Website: home-depot
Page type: billing-address
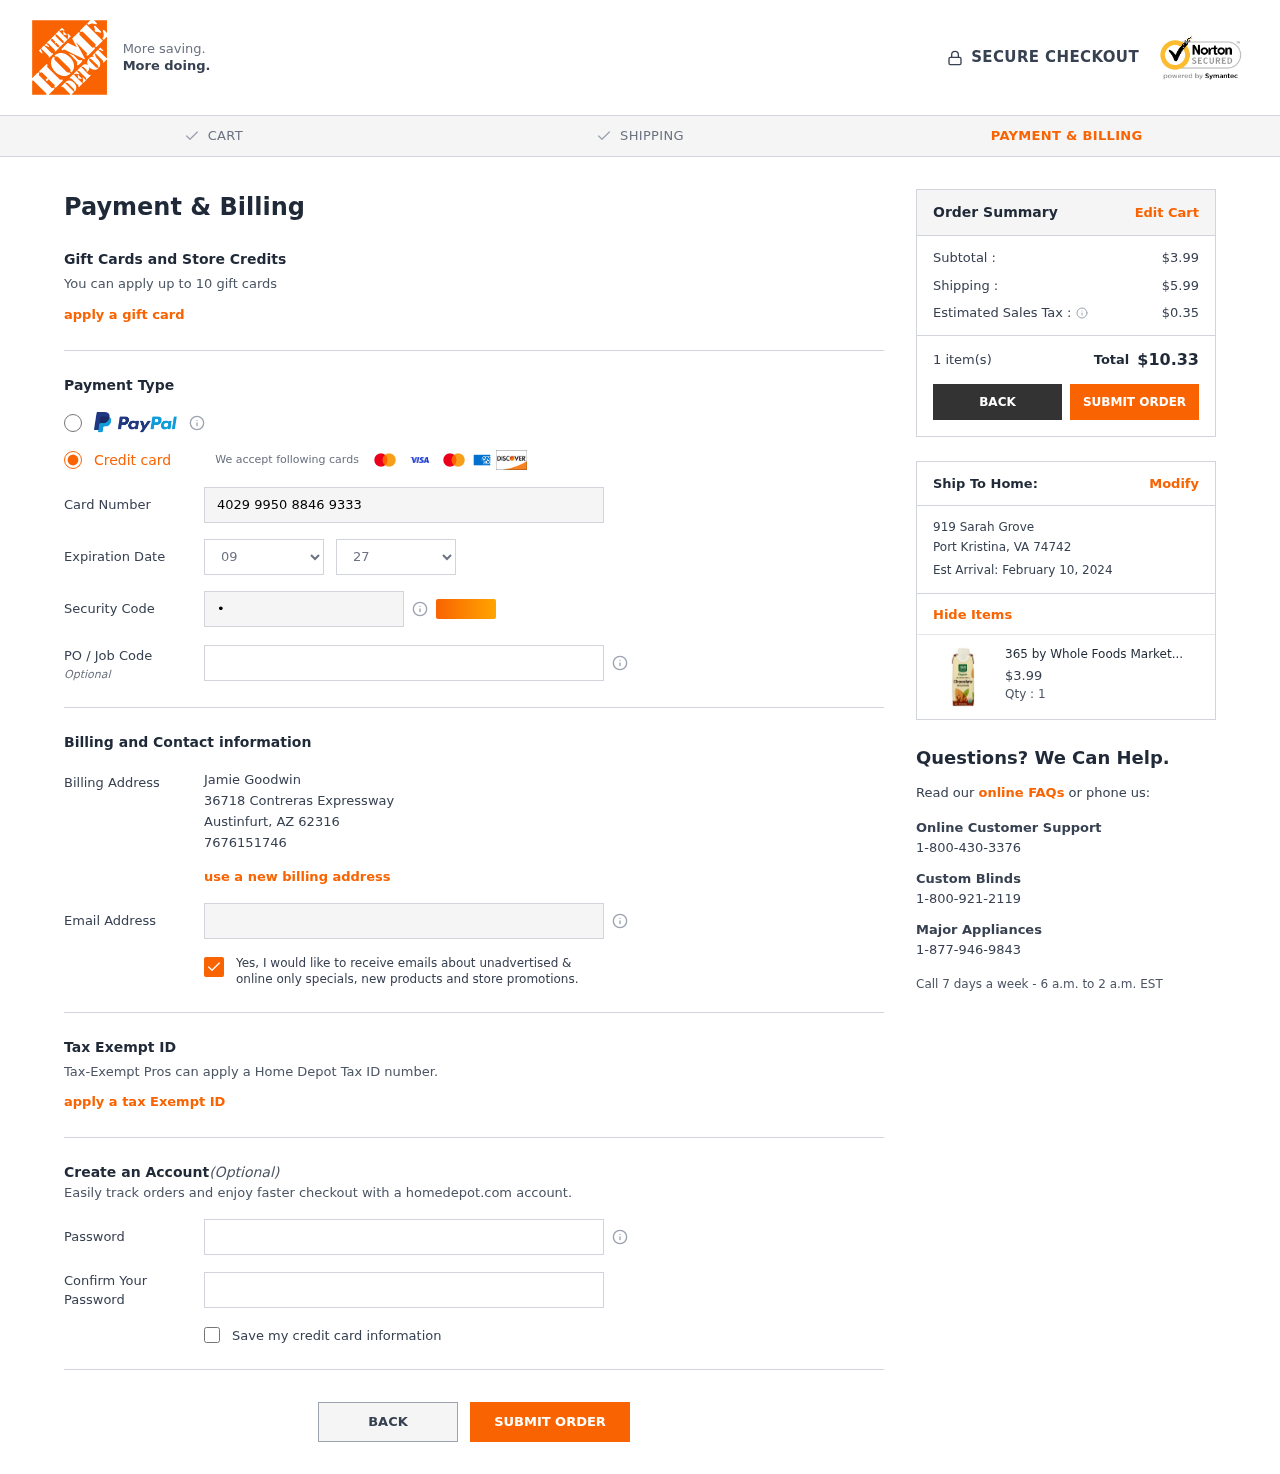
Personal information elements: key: PII_CARD_CVV
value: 839
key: PII_CARD_EXPIRY_MONTH
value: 09
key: PII_CARD_EXPIRY_YEAR
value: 27
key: PII_CARD_NUMBER
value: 4029 9950 8846 9333
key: PII_CITY
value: Austinfurt
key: PII_CITY2
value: Port Kristina
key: PII_EMAIL
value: jamiegoodwin@gmail.com
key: PII_FULLNAME
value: Jamie Goodwin
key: PII_PHONE
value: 7676151746
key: PII_POSTCODE
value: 62316
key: PII_POSTCODE2
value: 74742
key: PII_STATE_ABBR
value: AZ
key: PII_STATE_ABBR2
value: VA
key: PII_STREET
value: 36718 Contreras Expressway
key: PII_STREET2
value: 919 Sarah Grove
Product elements: key: PRODUCT1_NAME
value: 365 by Whole Foods Market, Organic Unsweetened Almond Milk, Chocolate (1 Single Carton), 8 Fl Oz
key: PRODUCT1_PRICE
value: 3.99
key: PRODUCT1_QUANTITY
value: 1
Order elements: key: ORDER_SUBTOTAL
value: $3.99
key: ORDER_SHIPPING_COST
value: $5.99
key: ORDER_TAX
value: $0.35
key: ORDER_NUM_ITEMS
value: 1 item(s)
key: ORDER_TOTAL
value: $10.33
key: ORDER_DELIVERY_DATE
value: Est Arrival: February 10, 2024